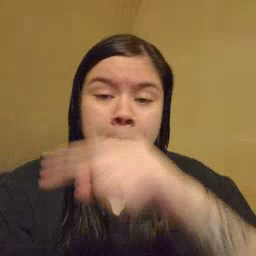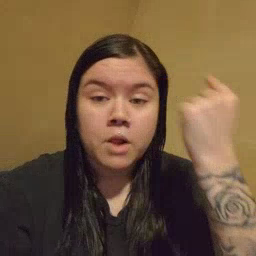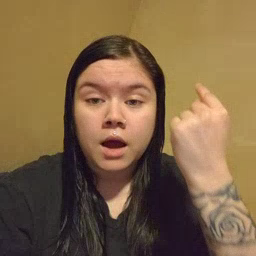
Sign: black